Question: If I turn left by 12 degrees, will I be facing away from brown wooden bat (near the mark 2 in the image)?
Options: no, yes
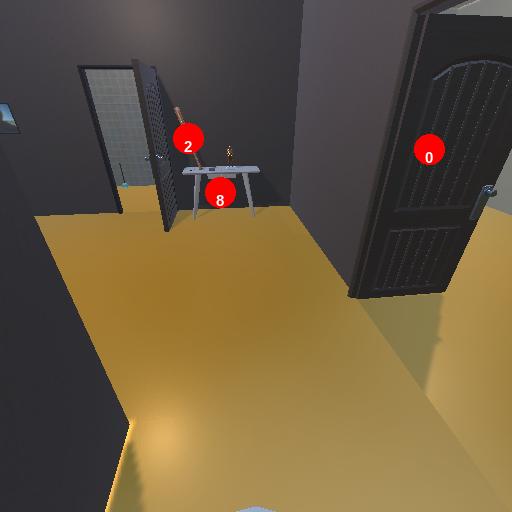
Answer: no